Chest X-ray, PA view. Patient: 23 years old, sex F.
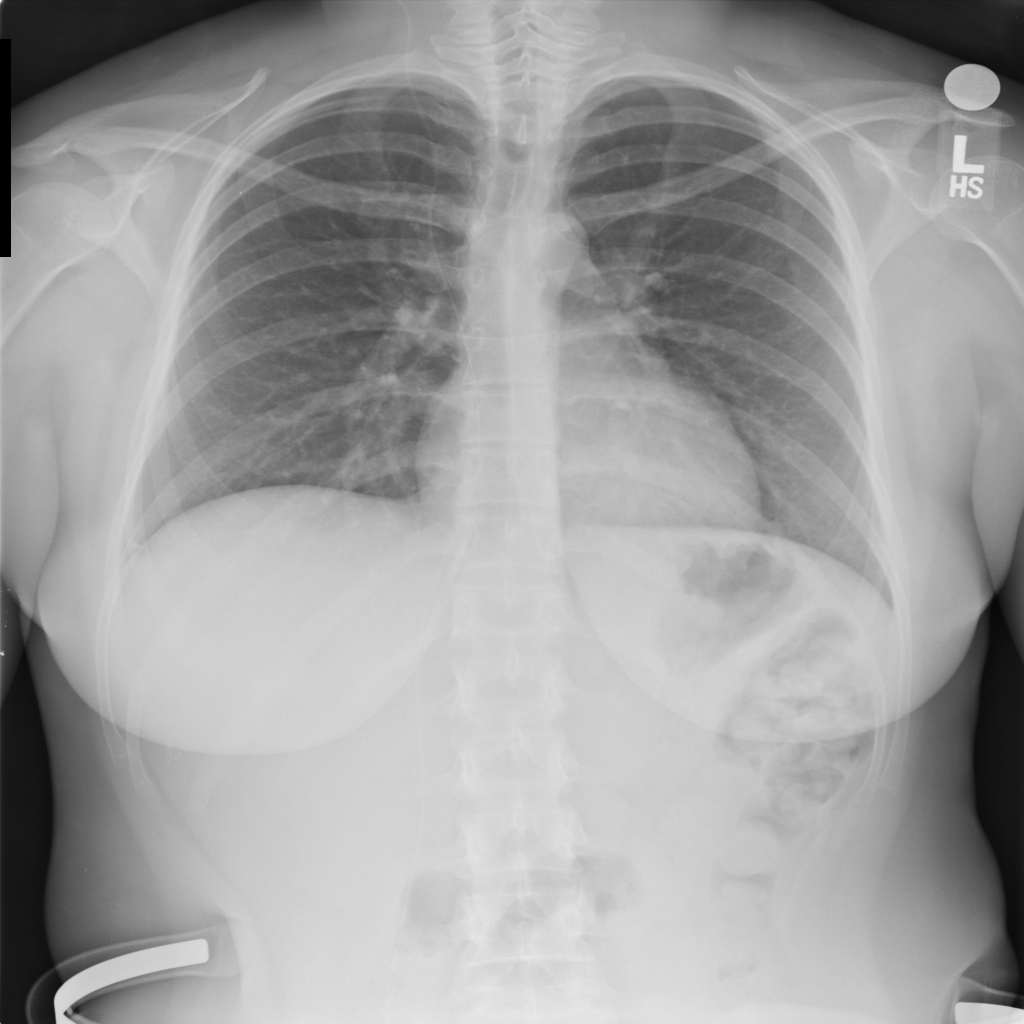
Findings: No Finding